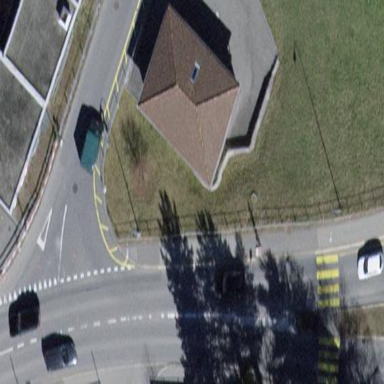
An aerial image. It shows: Garage building.